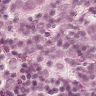
Metastatic tissue present: yes